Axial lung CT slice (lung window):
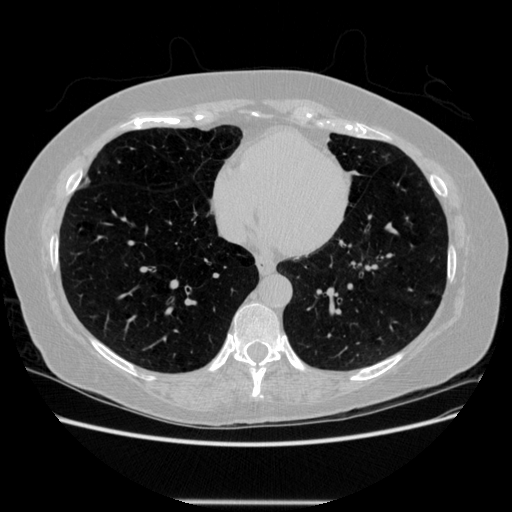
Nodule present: no